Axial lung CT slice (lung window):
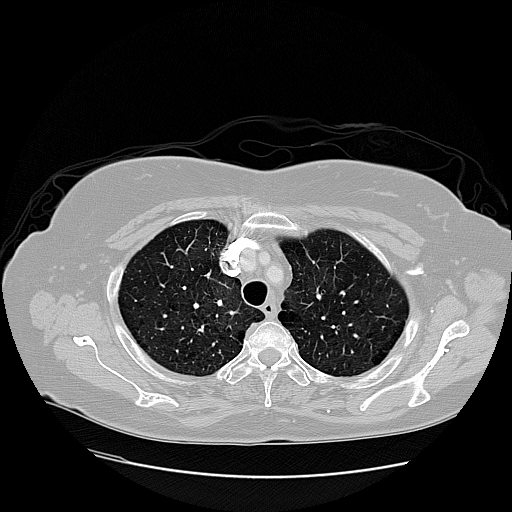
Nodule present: no